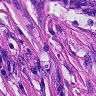
Metastatic tissue present: yes